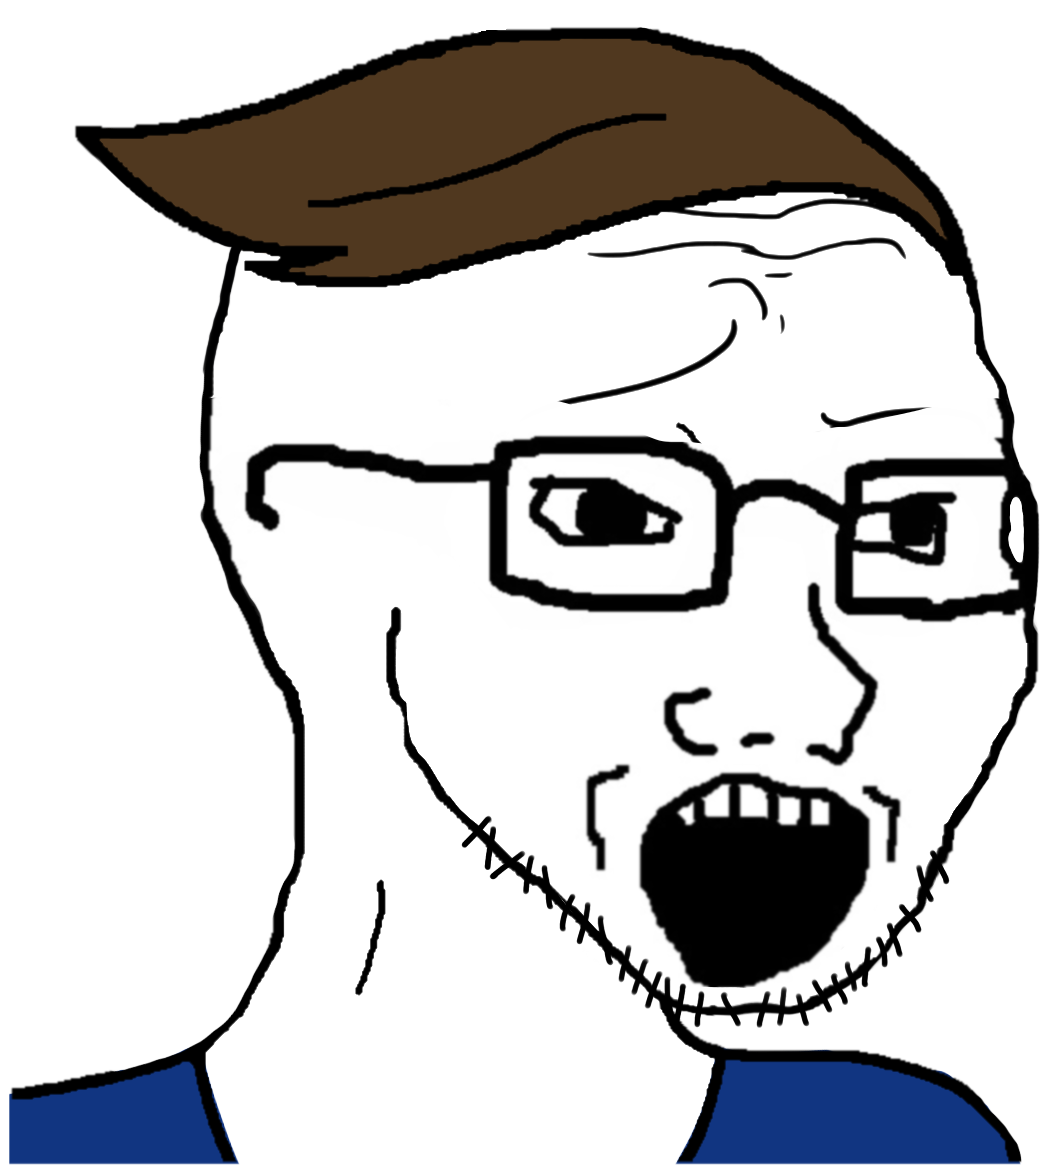
Label: 5_Soyjak